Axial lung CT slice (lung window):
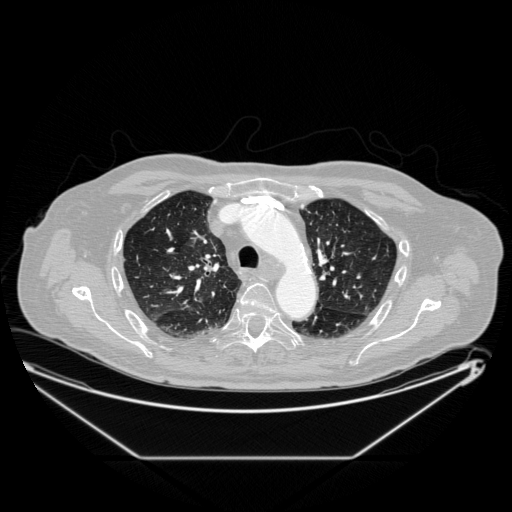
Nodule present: no